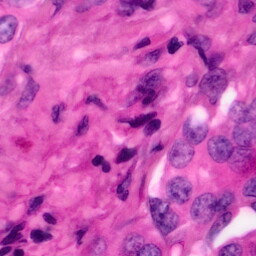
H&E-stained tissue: Pancreatic